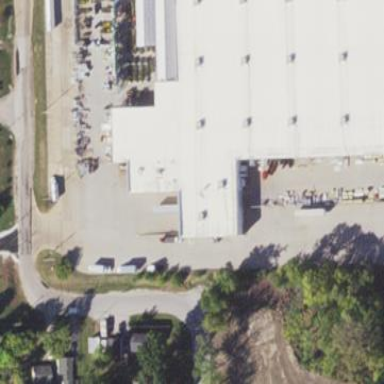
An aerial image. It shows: Retail building.